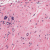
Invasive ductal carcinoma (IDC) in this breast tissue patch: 0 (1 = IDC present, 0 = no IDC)